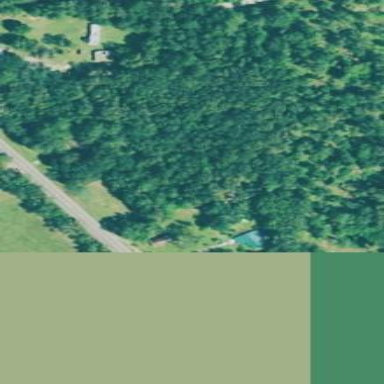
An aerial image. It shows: Mixed woodland with various types of leaves.